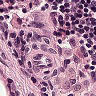
Metastatic tissue present: no